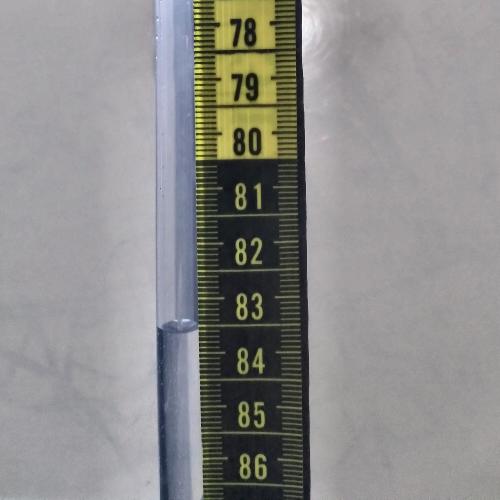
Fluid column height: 83.6 cm